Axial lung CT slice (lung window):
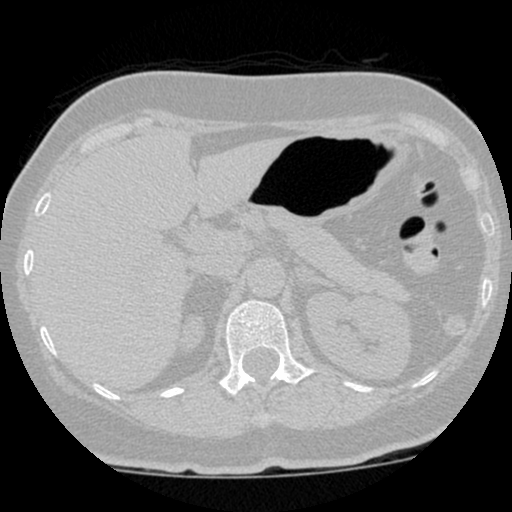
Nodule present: no